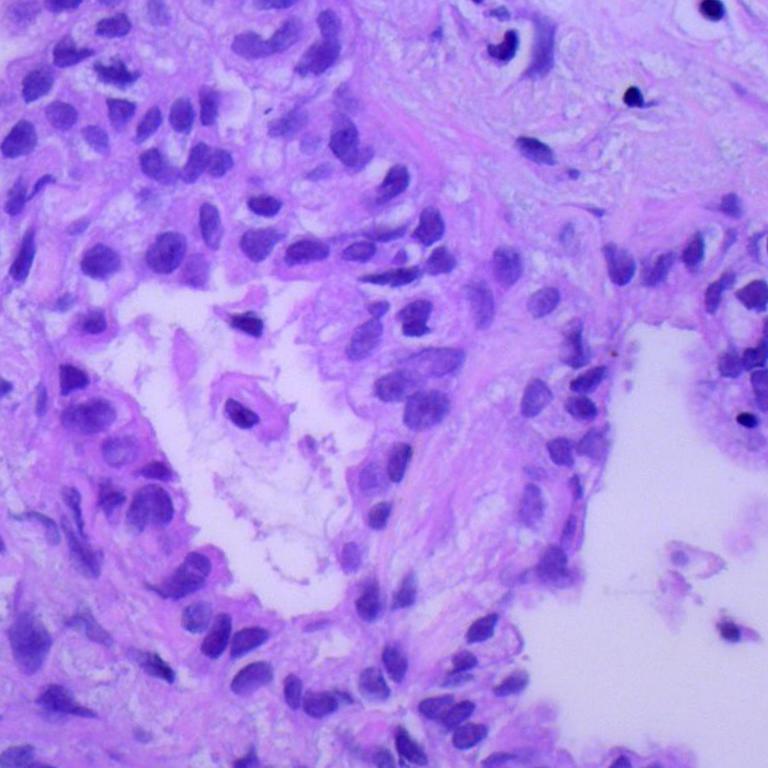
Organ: lung
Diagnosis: adenocarcinomas